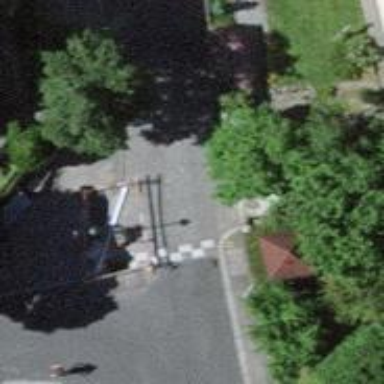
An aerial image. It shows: Kerb barrier.